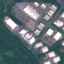
Land use / land cover class: Industrial